Question: I am trying to work on an assignment for a C++ course. The question is per below
> Create a C-program that prints two columns on the screen with the
temperature in degrees Fahrenheit and the equivalent temperature in
degrees Celsius.The left column shows the temperature in Fahrenheit. The right column
shows the temperature in Celsius.Start with 0 degrees Fahrenheit and proceed until 300 degrees
Fahrenheit. Take steps of 20 degrees. Print degrees Celsius with 1
position behind the comma (use "%10.1f" as format specifier). Also
print a header text.Make the program maintenance insensitive, which means that the start-
and end-temperature and the step size must be easy to adjust.
HEre is my code in C++
'''
{
// TEMPERATURE CONVERSION
float celsius;
float startrange;
float endrange;
float increment;
printf("Enter start range in Fahrenheit
");
scanf("%f",&startrange);
printf("Enter end range in Fahrenheit
");
scanf("%f",&endrange);
printf("Enter increments in Fahrenheit
");
scanf("%f",&increment);
float counter;
for(counter=startrange; counter<endrange; counter = counter + increment)
{
celsius=(5.0/9.0)*(counter-32);
printf("%f ","%f
",counter,celsius);
}
return 0;
}
'''
The CMD screen output just prints 0 for all results. Not sure whats wrong in my method - I am assigning user entered values to the inputs and the loop should just print the outputs.
Error I get is in the screengrab:

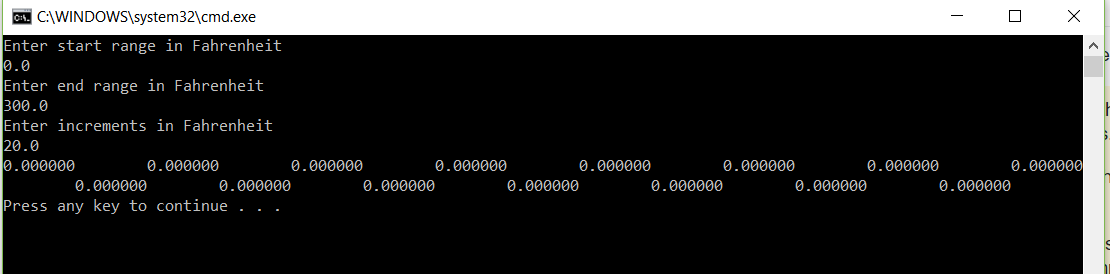
Answer: Your 'printf' call uses '"%f "' as the format specifier, and passes string literal '"%f
"' as the value to be formatted. Whereupon the program exhibits undefined behavior, as '%f' specifier expects an argument of type 'double', not 'char*'
The third and fourth arguments - actual floating point values - don't have any corresponding format specifiers at all.